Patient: sex F, age 54
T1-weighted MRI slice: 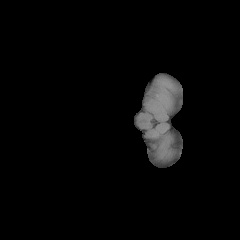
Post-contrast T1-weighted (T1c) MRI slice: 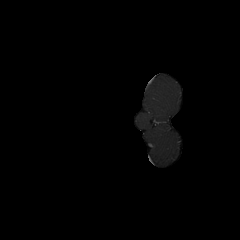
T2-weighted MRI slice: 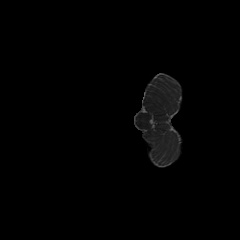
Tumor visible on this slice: no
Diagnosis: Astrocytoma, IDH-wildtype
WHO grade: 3